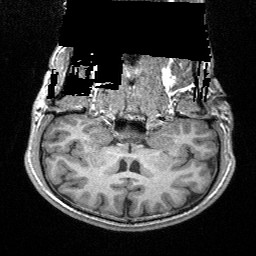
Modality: T1w
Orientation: sagittal